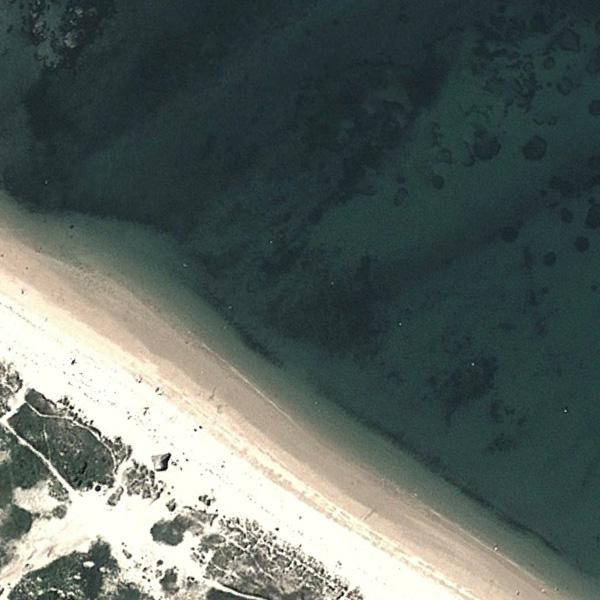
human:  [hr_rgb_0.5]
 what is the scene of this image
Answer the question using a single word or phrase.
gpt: beach